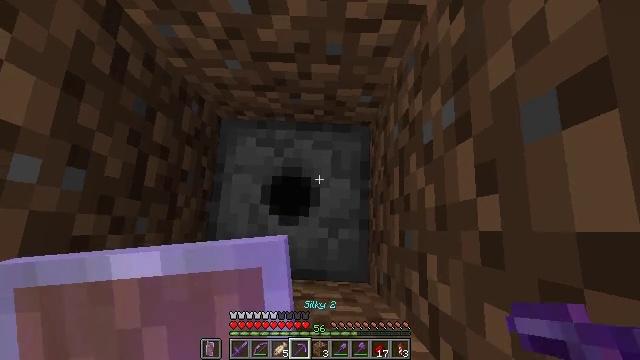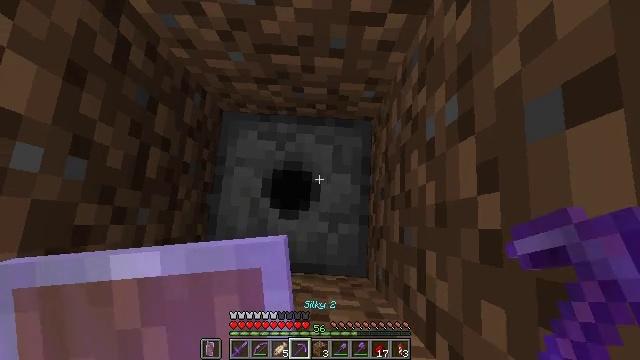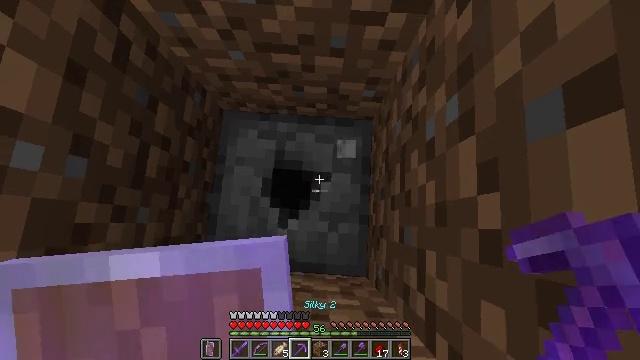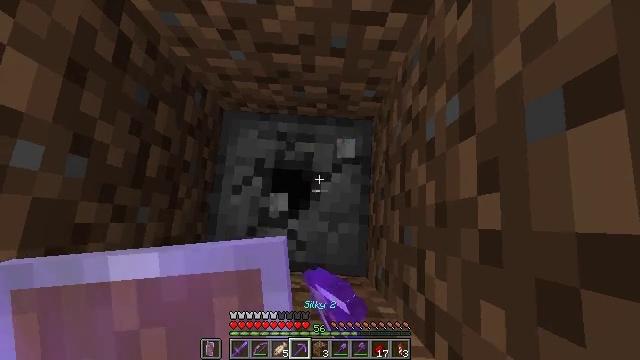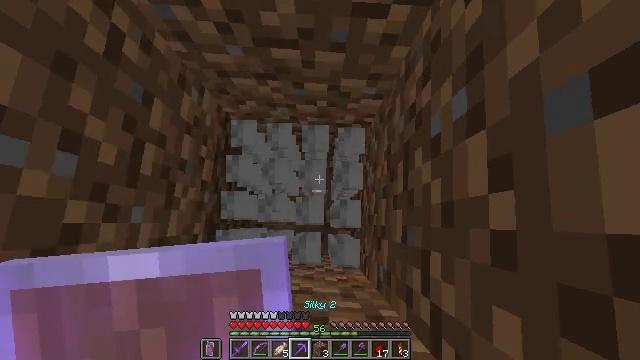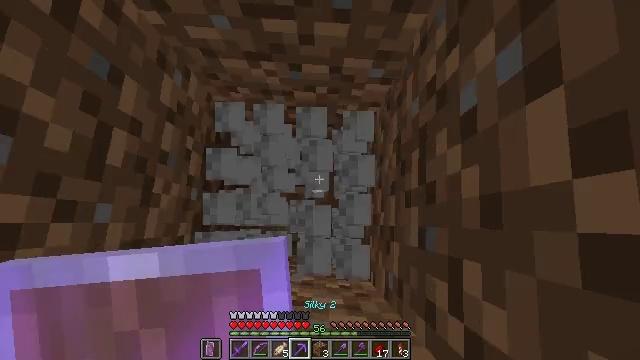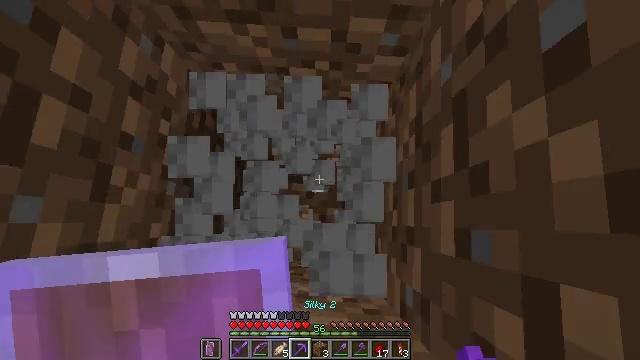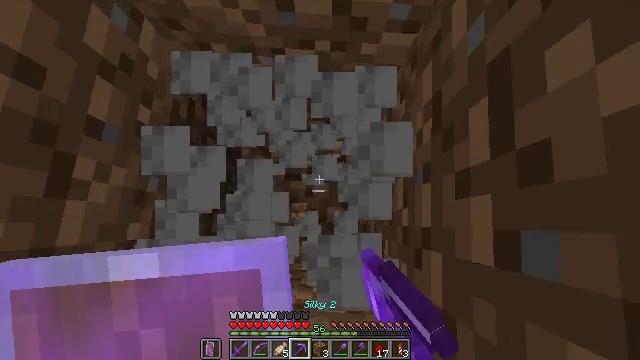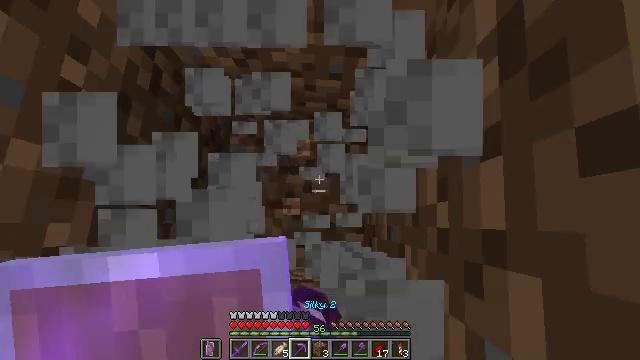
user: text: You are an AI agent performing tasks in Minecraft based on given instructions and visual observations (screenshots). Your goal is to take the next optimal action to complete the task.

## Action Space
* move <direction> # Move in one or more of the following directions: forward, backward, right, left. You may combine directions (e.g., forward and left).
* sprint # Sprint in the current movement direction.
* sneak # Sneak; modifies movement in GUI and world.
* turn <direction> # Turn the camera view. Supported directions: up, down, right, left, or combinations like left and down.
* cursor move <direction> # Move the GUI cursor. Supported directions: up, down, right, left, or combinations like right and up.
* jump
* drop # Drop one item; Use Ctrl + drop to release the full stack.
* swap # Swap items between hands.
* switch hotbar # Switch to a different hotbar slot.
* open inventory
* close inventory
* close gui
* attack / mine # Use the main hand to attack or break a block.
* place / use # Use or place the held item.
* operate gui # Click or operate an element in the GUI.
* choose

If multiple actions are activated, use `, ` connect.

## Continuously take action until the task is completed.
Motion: motion action
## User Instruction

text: Retrieve the dispenser by attacking it.
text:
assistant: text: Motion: turn left and down
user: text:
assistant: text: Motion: attack / mine
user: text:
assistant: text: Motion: attack / mine
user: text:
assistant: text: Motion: attack / mine
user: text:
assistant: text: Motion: attack / mine
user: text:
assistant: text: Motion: attack / mine
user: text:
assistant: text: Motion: attack / mine
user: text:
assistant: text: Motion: attack / mine
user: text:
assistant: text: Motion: attack / mine